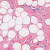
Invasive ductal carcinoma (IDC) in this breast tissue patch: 0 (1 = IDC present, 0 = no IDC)